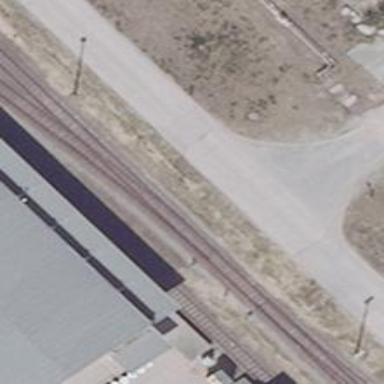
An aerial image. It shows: Railway switch.